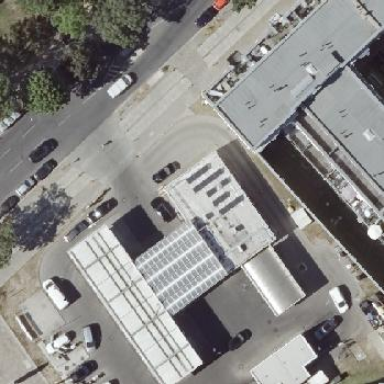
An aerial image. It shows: Gas station with flat roof offering Compressed Natural Gas (CNG) fuel.